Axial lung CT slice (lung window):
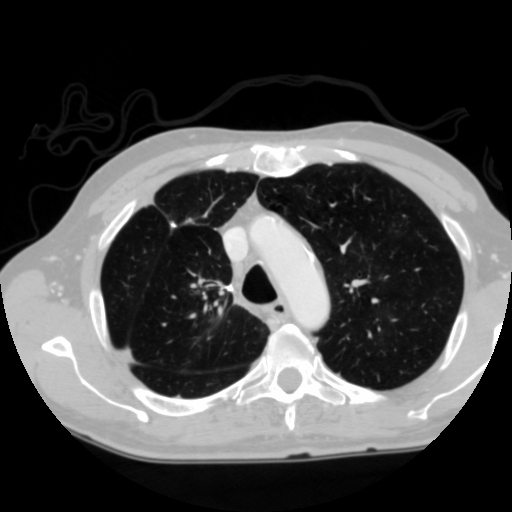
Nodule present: no